Question: i fat-fingered something in my editor and i don't know why this is happening! somebody please help me.

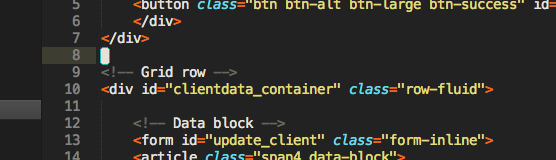
Answer: I was having the same problem today.
Problem was definitely the BlockCursor plugin. That somehow got installed w/o me realizing it. I can't believe I fat-fingered enough keystrokes to install that; I would never intentionally install a plugin that did that;) Got installed somehow, tho.
Disabling it fixed problem.